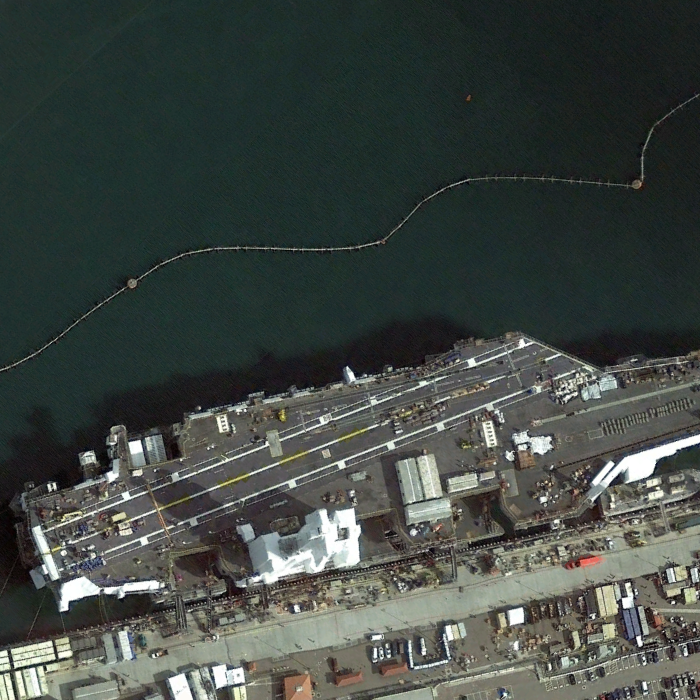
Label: aircraft_carrier